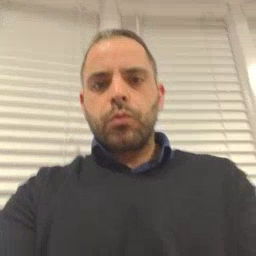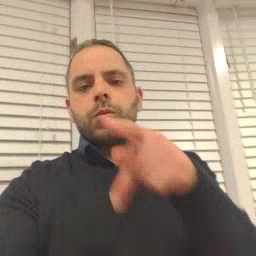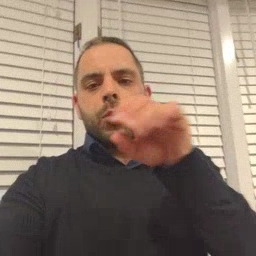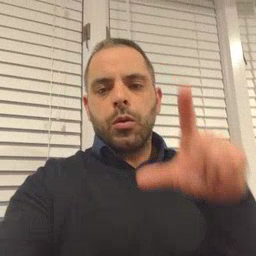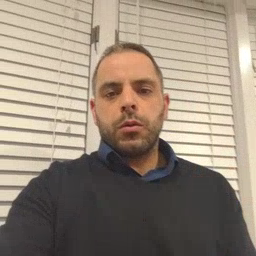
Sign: pool